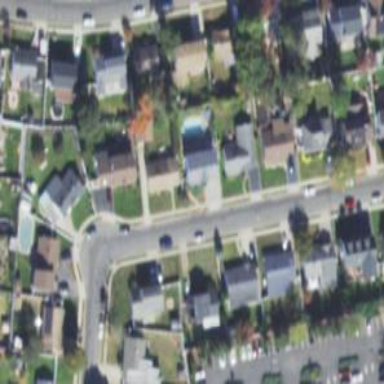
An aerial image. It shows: Sidewalk along the footway.